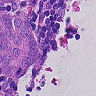
Metastatic tissue present: yes